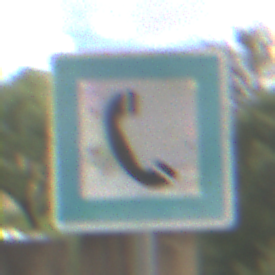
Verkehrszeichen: Fernsprecher
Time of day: Midday
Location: Outdoor (Nature)
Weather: PartlyCloudy
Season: NotSpecified
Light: Natural